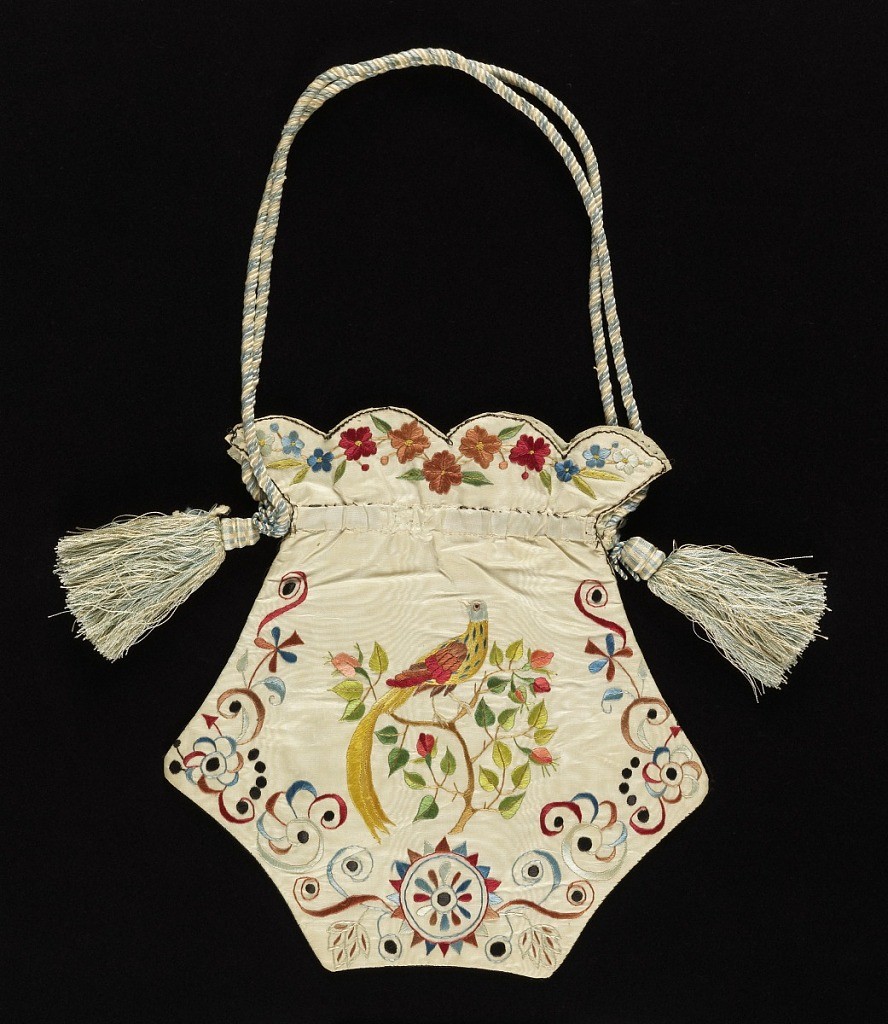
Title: Purse
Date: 1820–40
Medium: silk Technique: embroidery using satin, stem, knot and couching stitches on plain weave moiré
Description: Ladies' bag of white moiré silk embroidered in colored silks. Shape is five-sided, flat, with a scalloped top. Borders of flower wreaths. Embroidered on one side with a greyhound and with a long-tailed bird on the other. Worked as two separate panels, joined. Lined in pale blue taffeta. Blue and white silk cord.